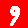
Digit: 9